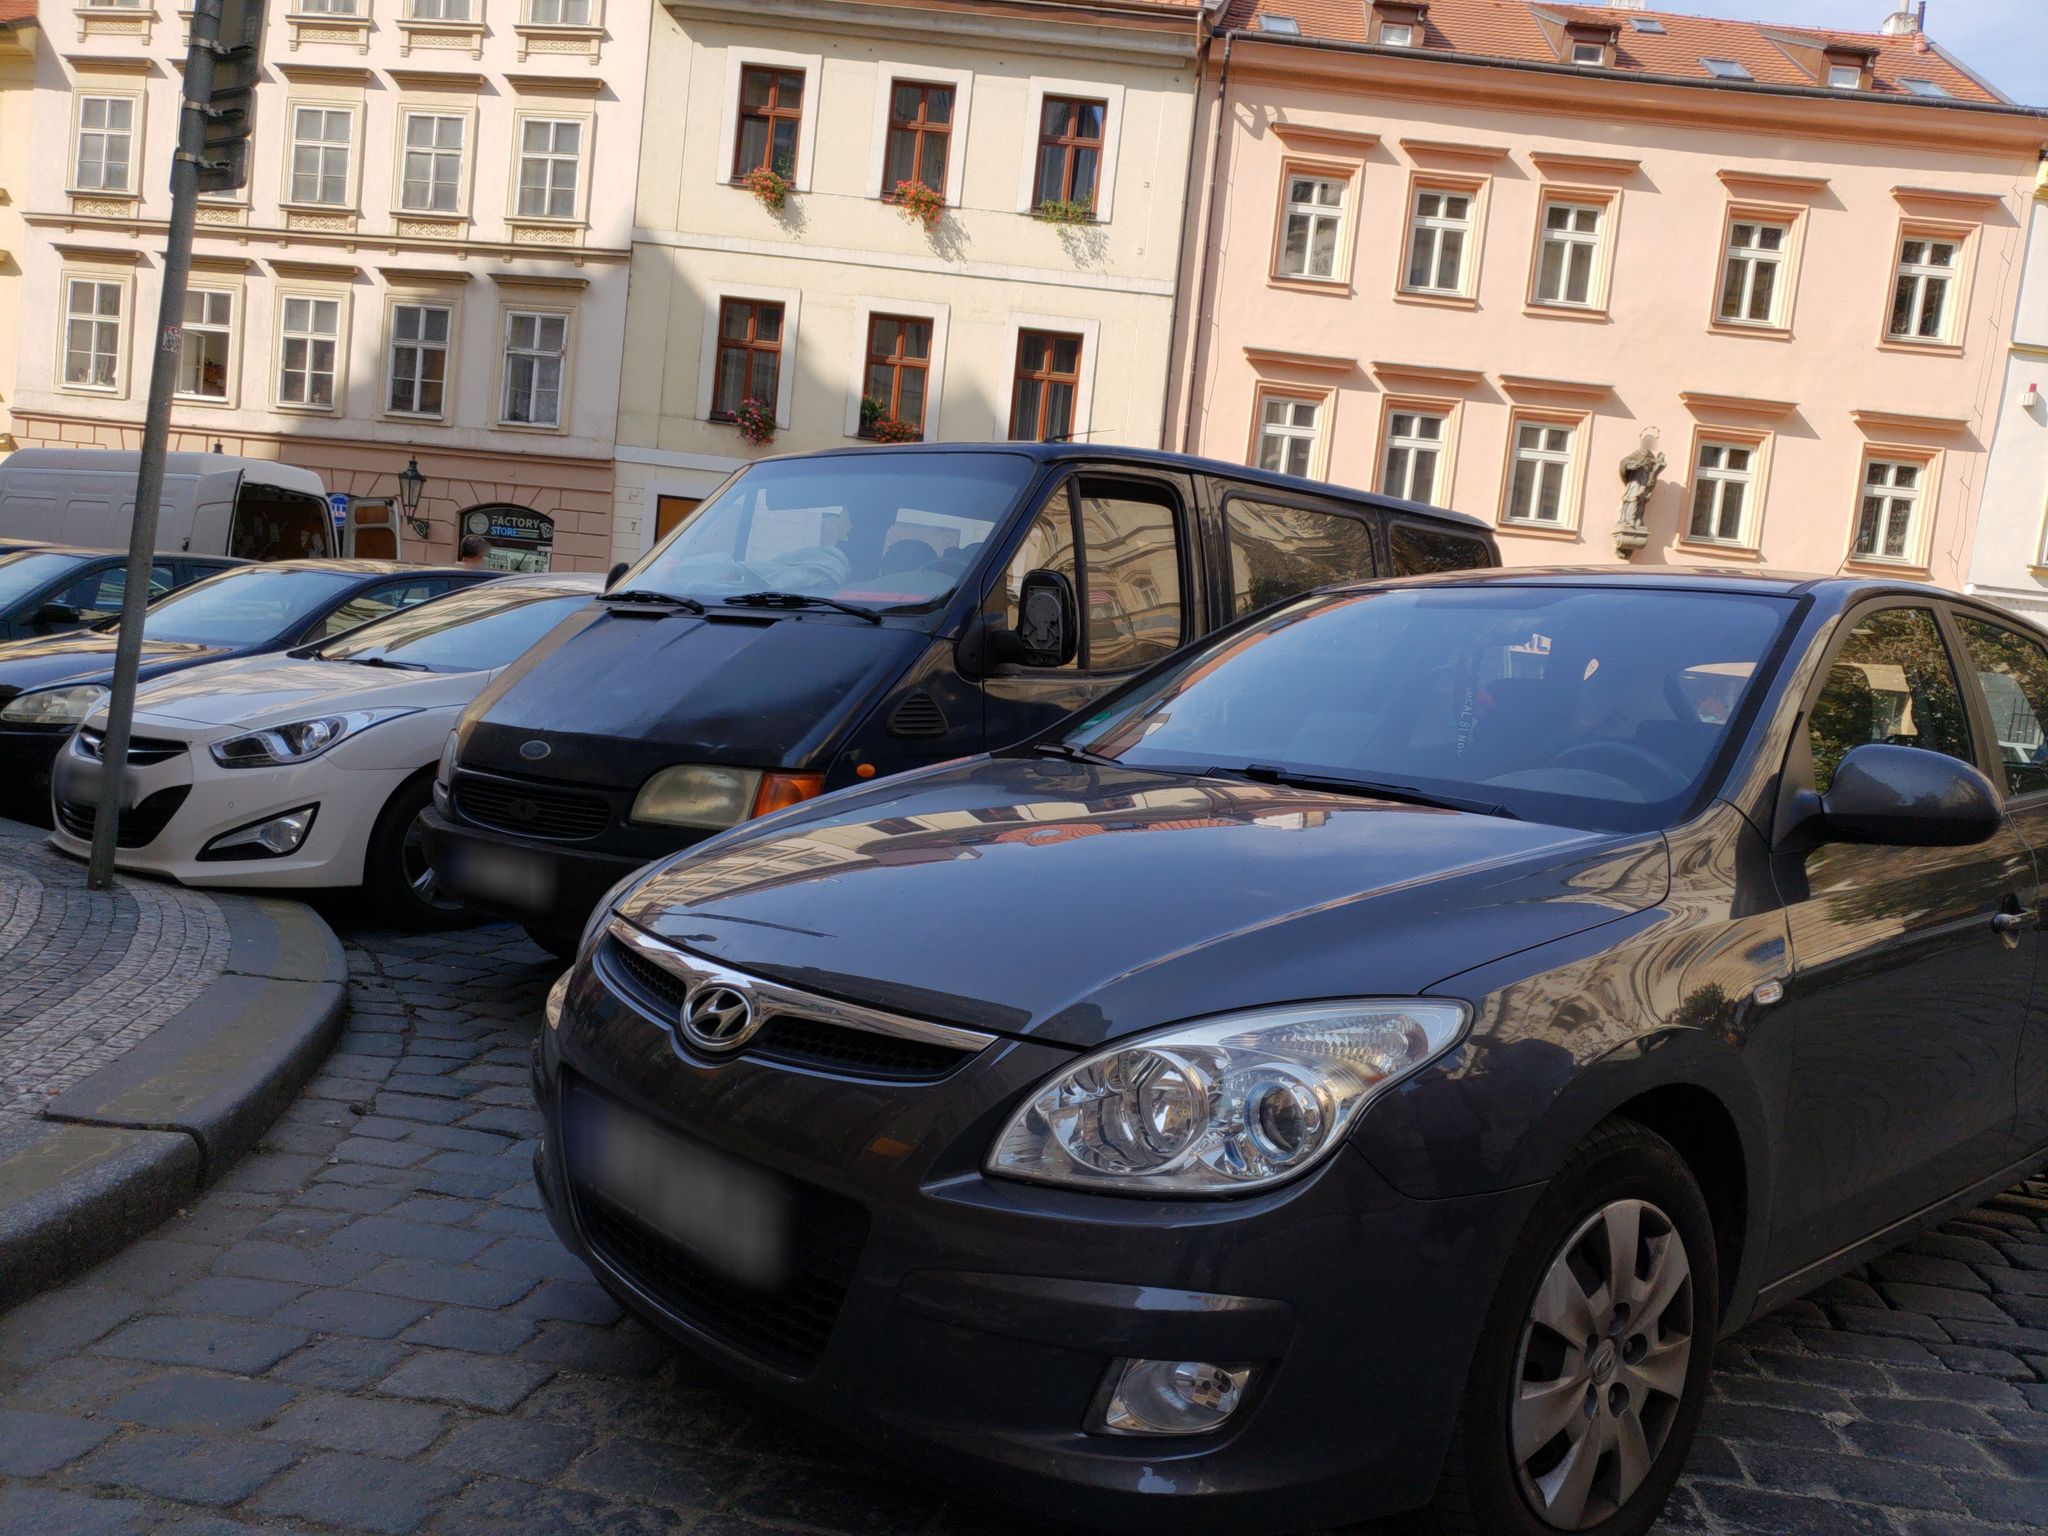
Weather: snowy
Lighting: day
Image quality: good
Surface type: walking surface
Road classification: footway
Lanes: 1
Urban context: urban centre
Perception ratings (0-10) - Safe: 1.81, Lively: 5.24, Beautiful: 3.48, Boring: 5.98, Depressing: 8.43, Wealthy: 5.12